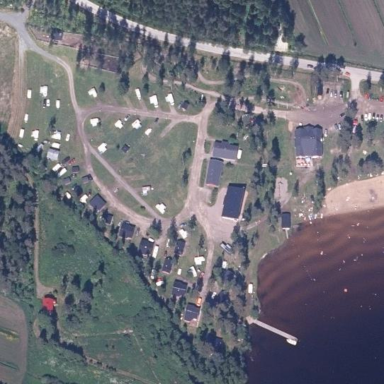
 featuring playground and sanitary dump station."